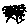
Label: zigzag